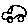
Label: car